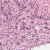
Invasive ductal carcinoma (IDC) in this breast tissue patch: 1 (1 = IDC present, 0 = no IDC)